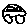
Label: car